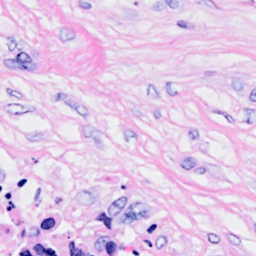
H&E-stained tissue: Breast